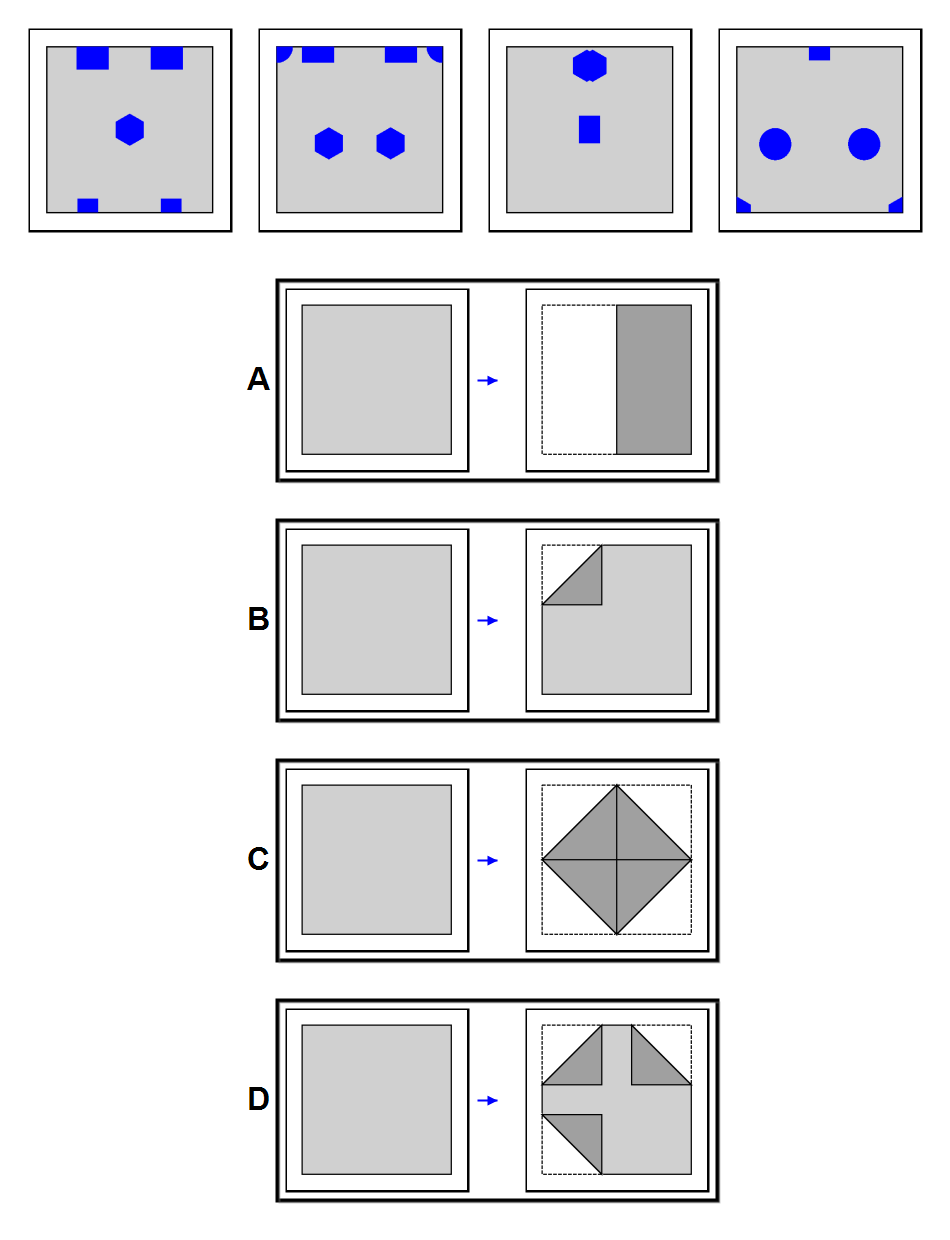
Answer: A